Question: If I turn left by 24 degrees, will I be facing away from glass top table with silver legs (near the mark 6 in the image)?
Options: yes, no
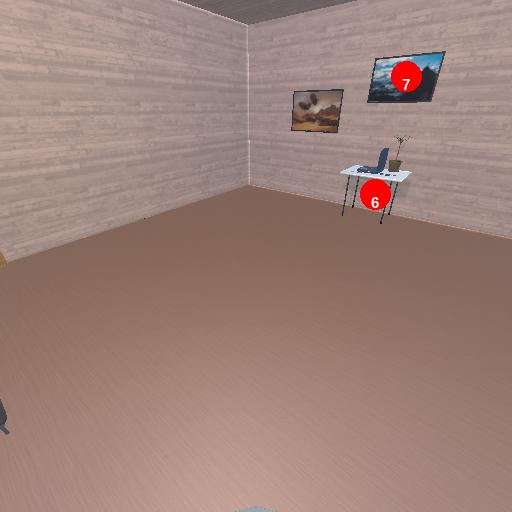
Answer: yes